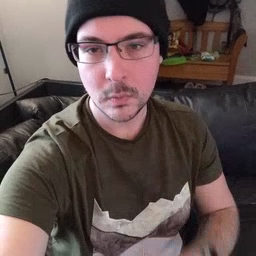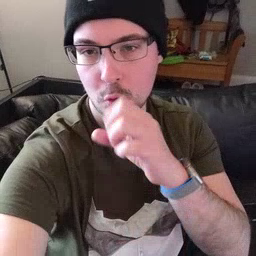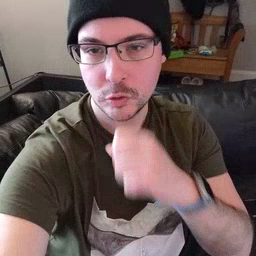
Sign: orange